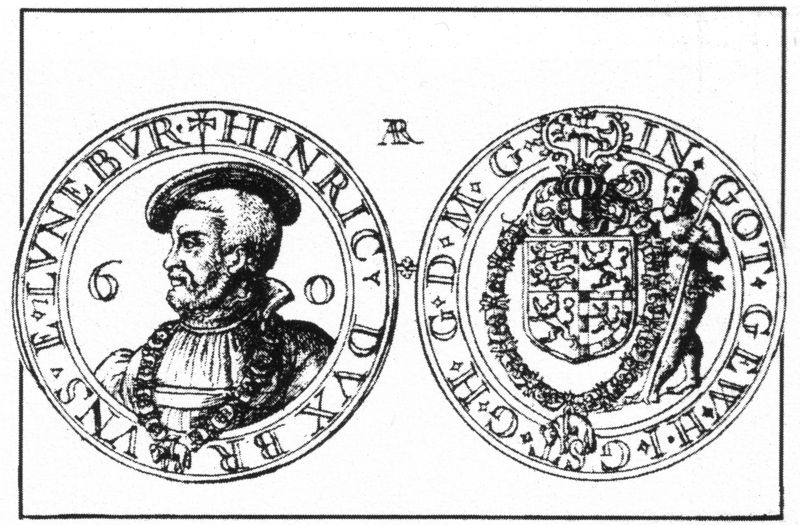
Titel: Bildnis von Heinrich d.J. Herzog von Braunschweig-Lüneburg
Institution: (Seriendruck)
Schlagwörter: gott, kopf, mann, weiß, baden, frisur, grau, haar, hut, nase, profil, schwarz, zeichnung, bart, hemd, kappe, mütze, gesicht, kragen, mensch, rahmen, bildnis, herr, portrait, porträt, signatur, girlande, brustbild, krone, renaissance, kreis, rund, deutschland, schrift, zwei, stab, kette, grafik, graphik, schriftzug, rand, inschrift, berlin, kreuz, rückseite, druck, monogramm, radierung, stich, schwarzweiß, schwert, text, helm, medallie, orden, scherpe, herrscher, entwurf, kranz, ritter, fürst, vorderseite, wappen, löwen, zahl, ziffer, wams, löwe, medaille, dürer, siegel, vorlage, kupferstich, iopf, prägung, münze, latein, lateinisch, heinrich, albrecht, münzen, bischofsstab, schrfit, amtskette, profilporträt, grafikl, würtemberg, pertrait, unschrift, lüneburg, braunschweig, er, ar, hinrich, 60, überliegend, iemümze, jinric, hinric, baden würtemberg, baden württemberg